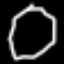
Label: octagon